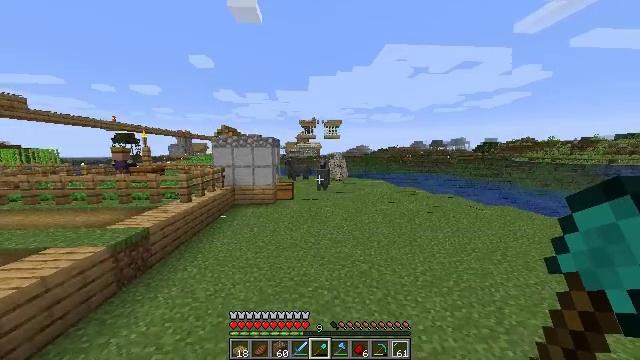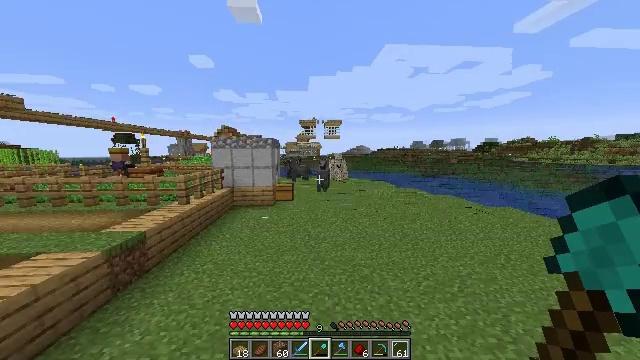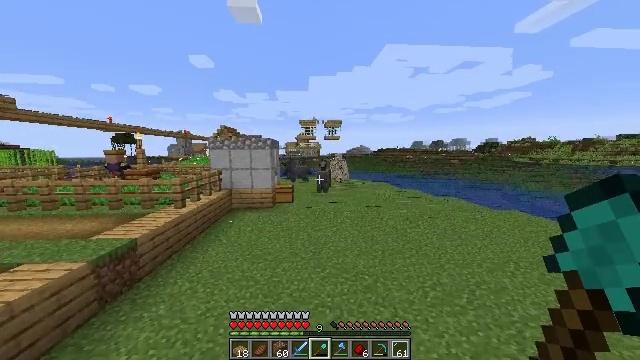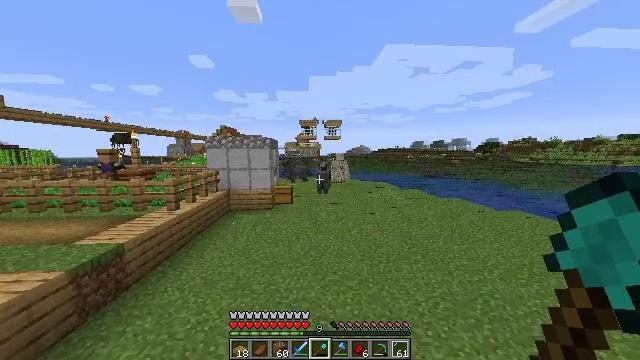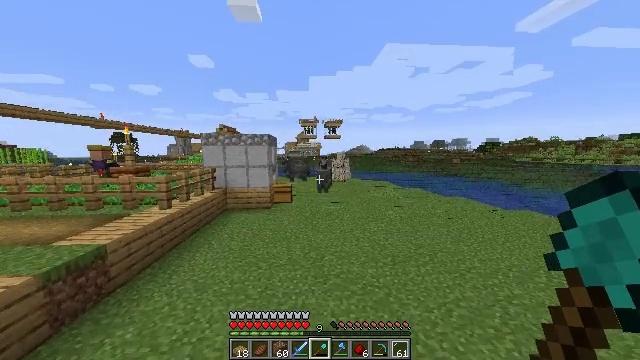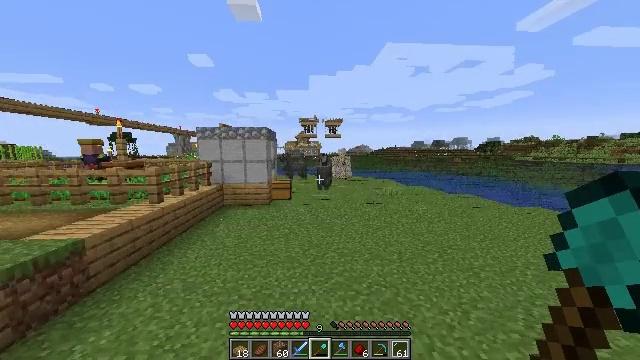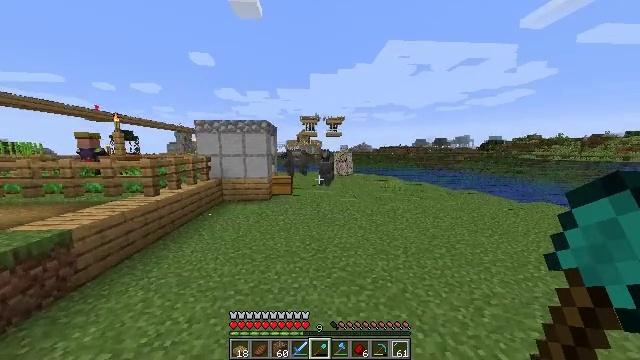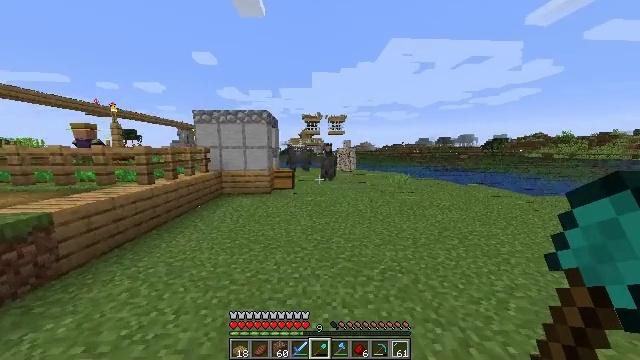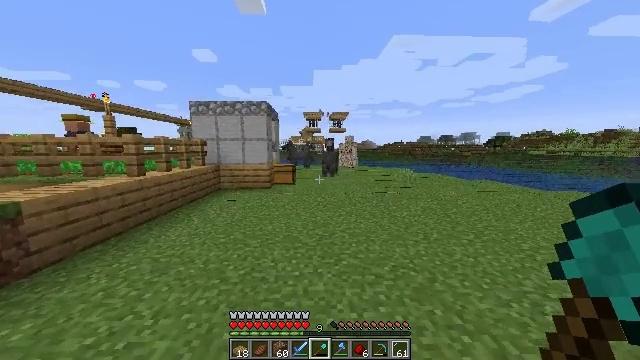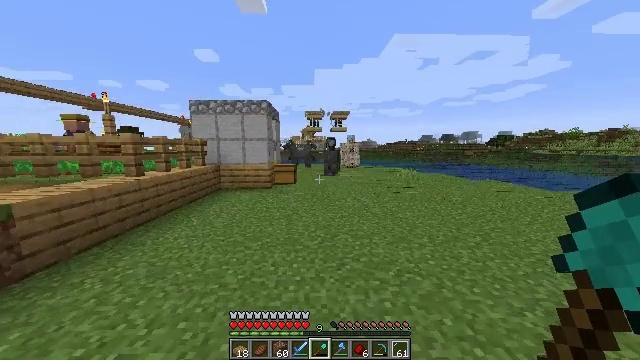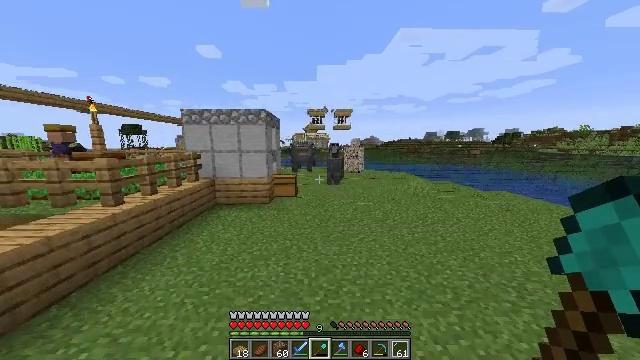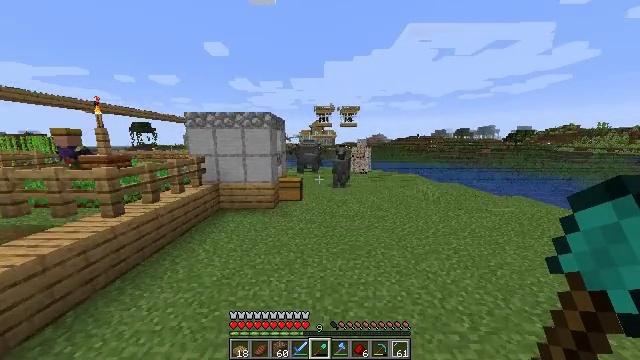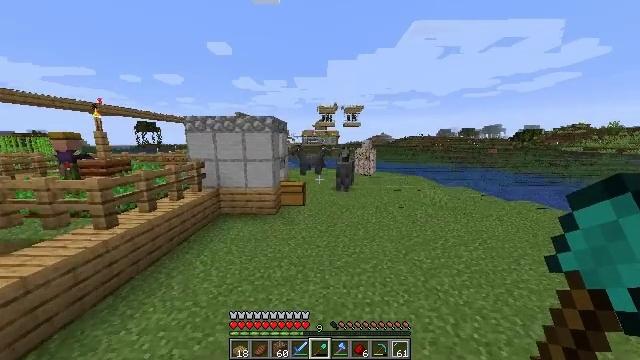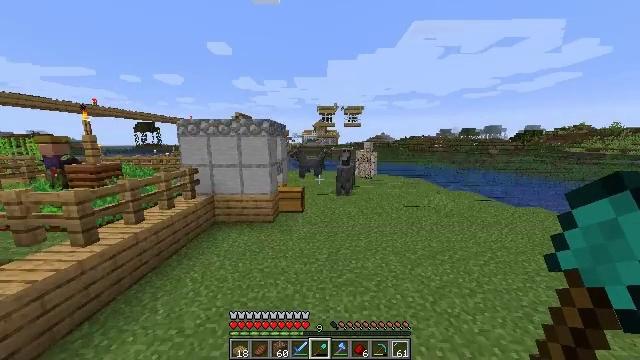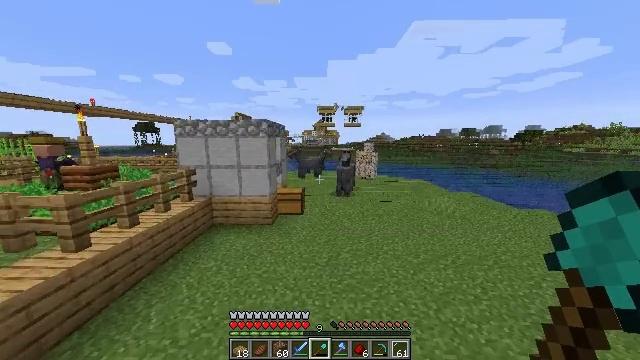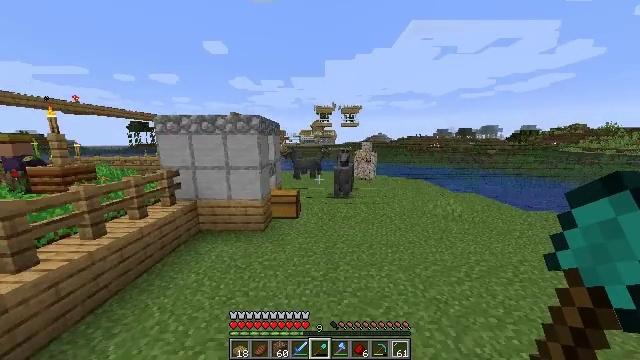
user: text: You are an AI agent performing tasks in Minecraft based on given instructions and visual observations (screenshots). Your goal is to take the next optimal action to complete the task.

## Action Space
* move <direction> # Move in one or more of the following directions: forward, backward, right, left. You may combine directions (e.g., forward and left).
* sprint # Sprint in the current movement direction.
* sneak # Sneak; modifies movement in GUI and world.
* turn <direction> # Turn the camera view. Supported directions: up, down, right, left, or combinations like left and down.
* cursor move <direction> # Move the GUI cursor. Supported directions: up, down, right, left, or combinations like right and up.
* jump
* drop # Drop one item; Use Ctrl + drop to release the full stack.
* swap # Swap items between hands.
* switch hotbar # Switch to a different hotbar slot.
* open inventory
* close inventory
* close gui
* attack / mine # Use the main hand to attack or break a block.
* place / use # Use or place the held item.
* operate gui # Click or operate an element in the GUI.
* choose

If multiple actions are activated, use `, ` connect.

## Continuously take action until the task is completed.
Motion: motion action
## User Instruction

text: Dig up carrots from the soil.
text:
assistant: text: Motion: move forward, jump
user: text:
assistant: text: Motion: move forward, jump
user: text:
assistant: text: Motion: move forward, jump
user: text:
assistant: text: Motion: move forward, jump
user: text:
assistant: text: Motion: move forward, jump
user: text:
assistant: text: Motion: move forward, jump
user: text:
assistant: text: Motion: move forward, jump
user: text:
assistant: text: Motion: move forward, jump
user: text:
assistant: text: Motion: move forward, jump
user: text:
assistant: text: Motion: move forward, sprint, jump
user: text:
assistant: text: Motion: move forward, sprint, turn left, jump
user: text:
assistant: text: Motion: move forward, sprint, jump
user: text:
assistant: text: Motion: move forward, sprint, jump
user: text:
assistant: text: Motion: move forward, jump
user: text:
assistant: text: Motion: move forward, jump
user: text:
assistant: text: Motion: move forward, jump
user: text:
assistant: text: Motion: move forward, jump
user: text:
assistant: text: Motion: move forward, jump
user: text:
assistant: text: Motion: move forward, jump
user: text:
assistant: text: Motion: move forward, sprint, jump
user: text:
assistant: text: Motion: move forward, sprint, jump
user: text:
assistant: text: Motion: move forward, sprint, jump
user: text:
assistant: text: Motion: move forward, sprint, jump
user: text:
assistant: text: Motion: move forward, turn left, jump
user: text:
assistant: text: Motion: move forward, turn left, jump
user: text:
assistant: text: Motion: move forward, turn left, jump
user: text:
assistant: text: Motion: move forward, jump
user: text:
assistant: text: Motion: move forward, jump
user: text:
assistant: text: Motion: move forward, jump
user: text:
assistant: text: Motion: move forward, jump